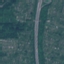
Land use / land cover class: Highway